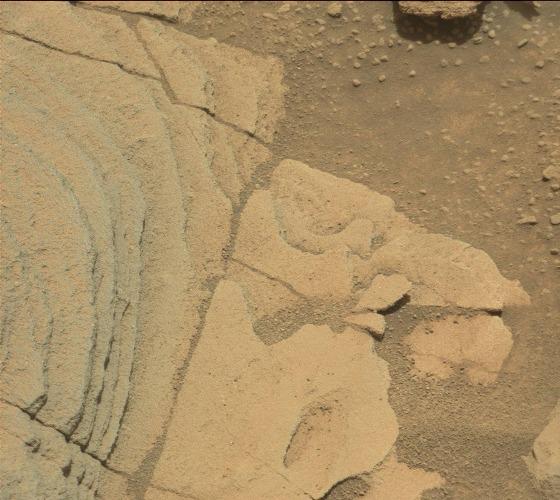
Terrain classes present: Bedrock, Gravel / Sand / Soil, Shadow